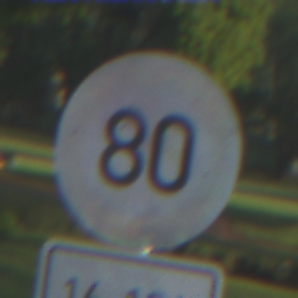
Verkehrszeichen: Geschwindigkeit80
Zusatzzeichen unten: ZeitangabenOhneBeschraenkungAufWochentage1
Umgebung: Outdoor, Suburban
Tageszeit: SunriseSunset
Wetter: PartlyCloudy
Licht: Natural
Jahreszeit: NotSpecified
Kontrast: HighContrast